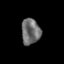
Tissue: prostate
Cell type: T cells
Senescence score: 0.2986
Nuclear area (px): 477
Mean DAPI intensity: 109.43